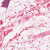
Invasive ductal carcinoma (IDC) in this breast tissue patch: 0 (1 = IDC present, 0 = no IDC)